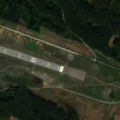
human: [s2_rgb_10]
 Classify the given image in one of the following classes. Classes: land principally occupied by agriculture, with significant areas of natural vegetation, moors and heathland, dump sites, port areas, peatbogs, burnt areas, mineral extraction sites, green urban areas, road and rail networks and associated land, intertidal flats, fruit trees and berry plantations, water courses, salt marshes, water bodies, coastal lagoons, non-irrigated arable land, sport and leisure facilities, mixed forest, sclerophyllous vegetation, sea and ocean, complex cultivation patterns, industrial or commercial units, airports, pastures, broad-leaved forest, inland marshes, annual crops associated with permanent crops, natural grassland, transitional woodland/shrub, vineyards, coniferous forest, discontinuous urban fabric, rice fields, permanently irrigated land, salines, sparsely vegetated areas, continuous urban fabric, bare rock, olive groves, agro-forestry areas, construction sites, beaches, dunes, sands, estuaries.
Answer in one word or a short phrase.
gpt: airports, construction sites, non-irrigated arable land, coniferous forest